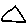
Label: triangle